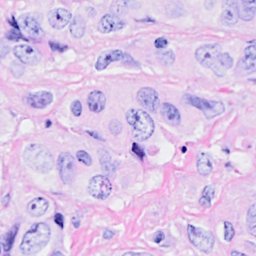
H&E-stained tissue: Breast